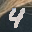
Label: 4